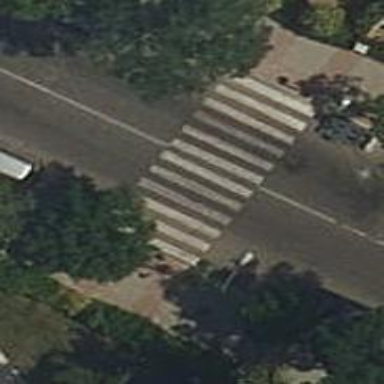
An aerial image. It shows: Uncontrolled footway crossing with markings.